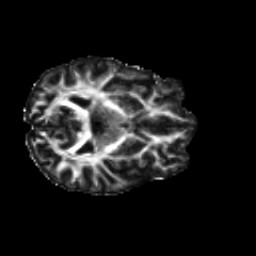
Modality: FA
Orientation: axial
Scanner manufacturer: siemens
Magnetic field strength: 3 T
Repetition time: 4.16 s
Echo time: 0.0806 s